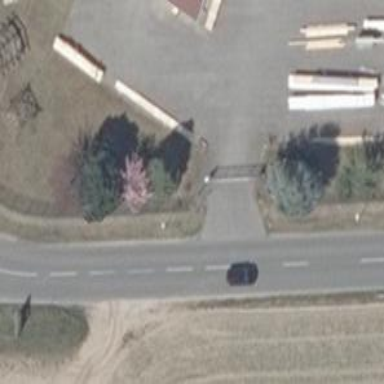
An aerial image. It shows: Asphalt service road.